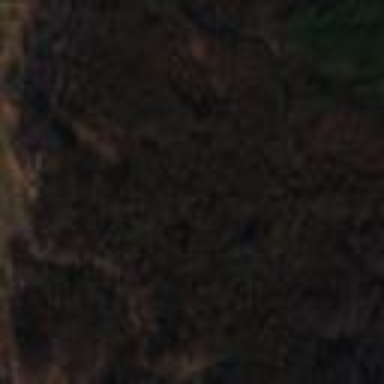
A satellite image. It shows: Deciduous broadleaved woodland.